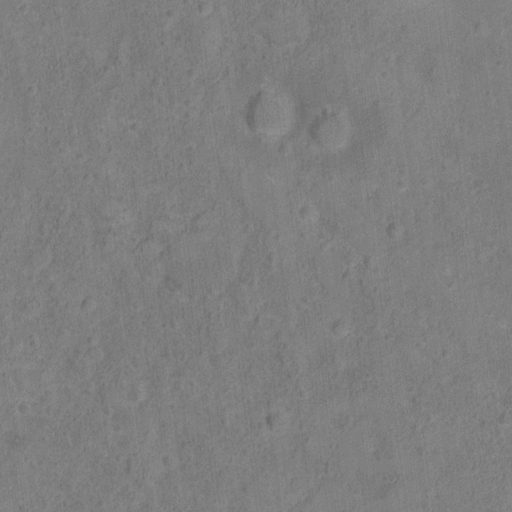
Classes present: Background